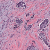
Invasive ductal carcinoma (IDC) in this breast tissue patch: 1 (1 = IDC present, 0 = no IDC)